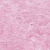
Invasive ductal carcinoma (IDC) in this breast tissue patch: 0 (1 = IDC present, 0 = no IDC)